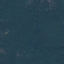
Land use / land cover: Forest